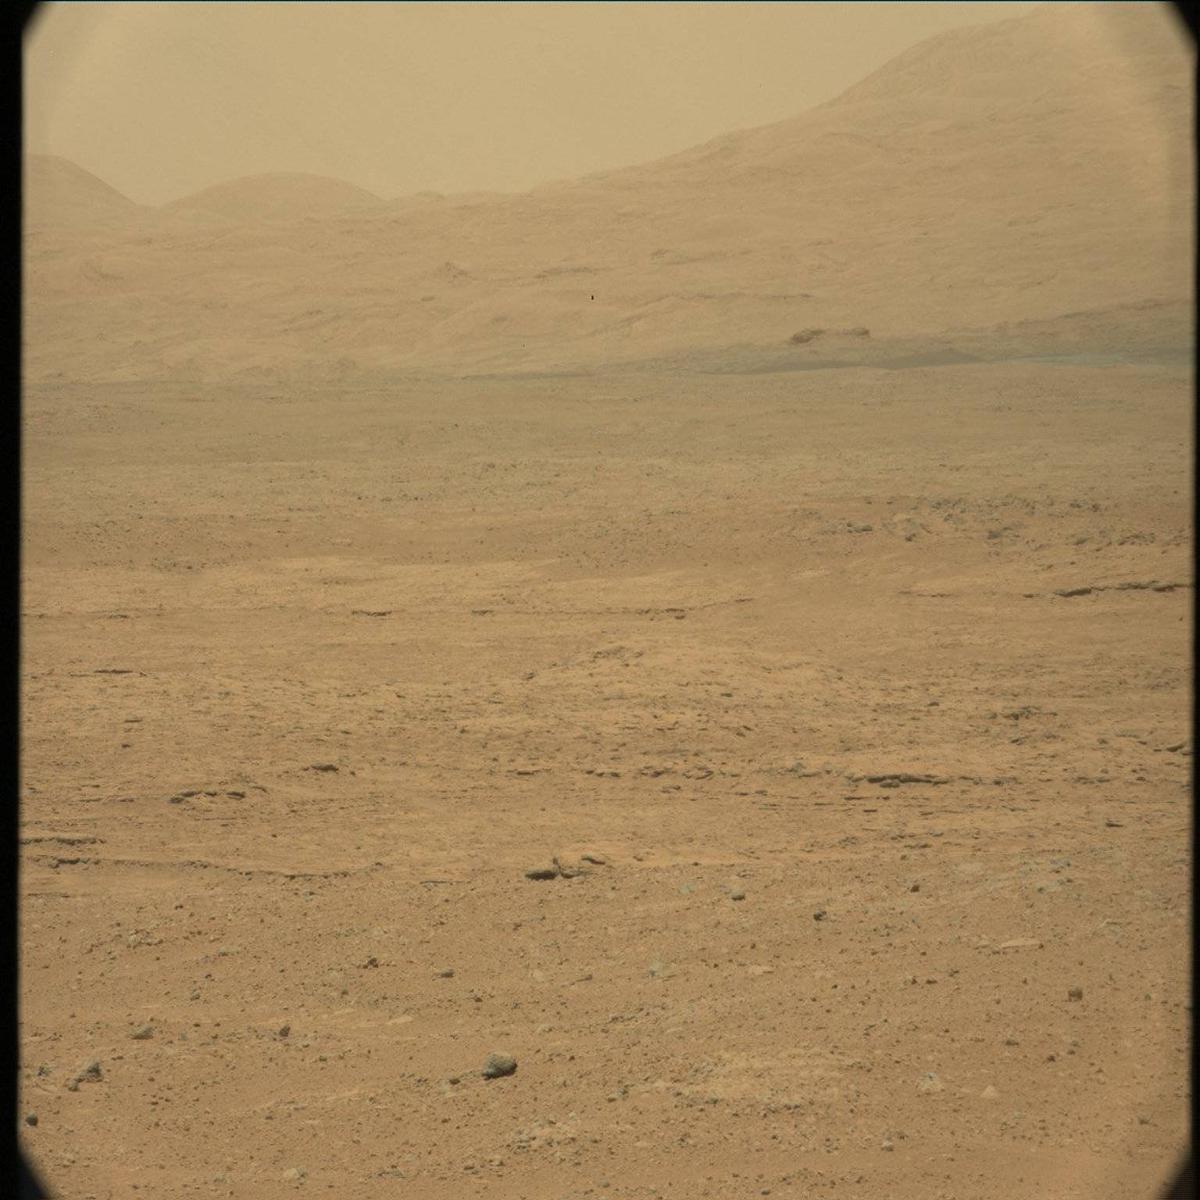
Terrain classes present: Bedrock, Ridge, Rock, Sand / Soil, Sky